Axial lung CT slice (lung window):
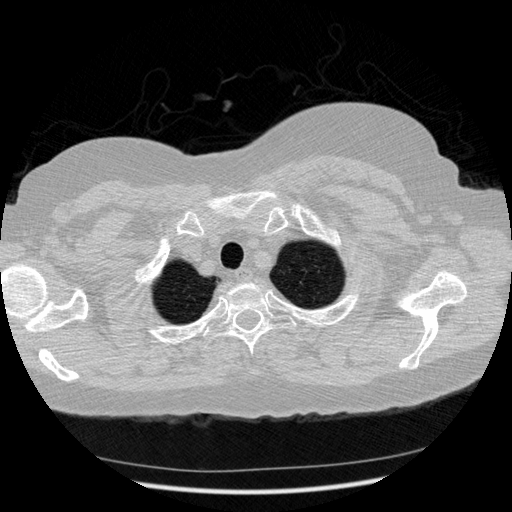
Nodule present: no